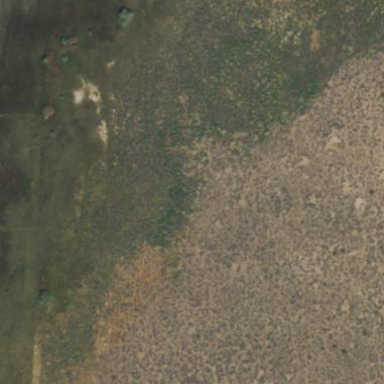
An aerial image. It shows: Landscape with heath vegetation.